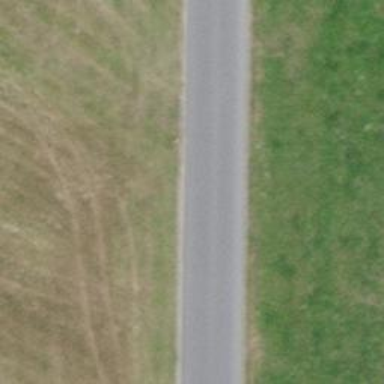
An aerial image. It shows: Paved track road with grade1 track type.